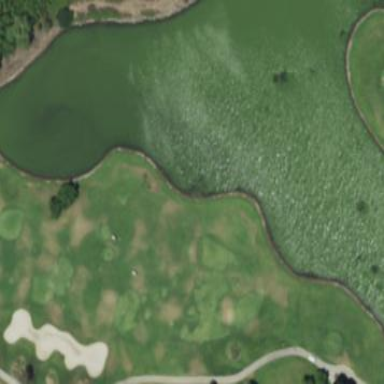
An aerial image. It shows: Water hazard on golf course. The hazard is natural water feature.